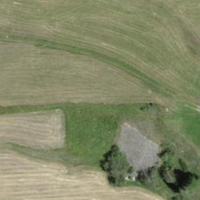
EUNIS habitat code: 26
Species observed at this site:
Aporia crataegi
Erebia alberganus